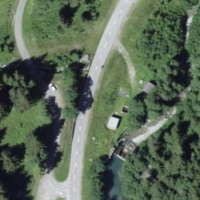
EUNIS habitat code: 26
Species observed at this site:
Motacilla alba
Cinclus cinclus
Campanula glomerata
Motacilla cinerea